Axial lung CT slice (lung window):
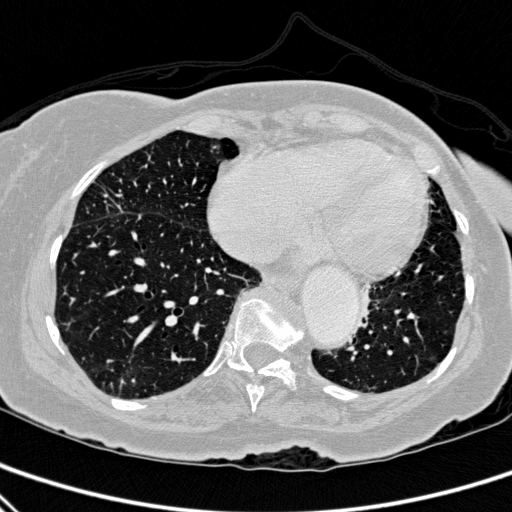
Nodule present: no